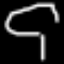
Label: mushroom